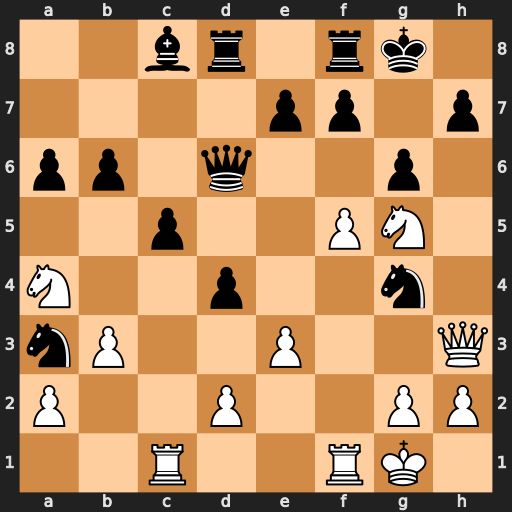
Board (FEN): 2br1rk1/4pp1p/pp1q2p1/2p2PN1/N2p2n1/nP2P2Q/P2P2PP/2R2RK1
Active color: w
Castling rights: -
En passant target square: -
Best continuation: Qxh7#